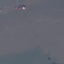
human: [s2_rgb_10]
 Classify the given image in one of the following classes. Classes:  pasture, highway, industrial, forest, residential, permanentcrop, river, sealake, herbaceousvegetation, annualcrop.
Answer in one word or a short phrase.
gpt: SeaLake